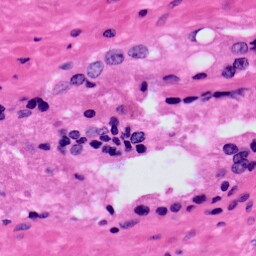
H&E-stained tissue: Prostate